Question: ## Question
- -
Read on for more context if needed :)
---
## General Background
When an app targeting API level 23 or higher is installed on a device running API level 23 or higher, access to actions that required dangerous permissions can be granted or revoked by the user in two different ways:
1. while the application is running in the foreground, where calls to requestPermissions result in the user being shown a prompt;
2. from the Settings -> Apps screen, where users can grant/revoke access to actions requiring dangerous permissions on a app-by-app or group-by-group basis.
In particular, a user who has denied a permission that has been requested (at least) twice via mechanism #1, and who has checked 'Never ask again' in the most recently-displayed prompt:

can still choose to grant that permission at a later time using mechanism #2.
---
## Nearby API Background
When an app wishes to use the Nearby Messages API, a mechanism similar to (but distinct from) #1 can be used to <URL>. As far as I can tell, these permissions are not represented within any of the standard permissions groups.
Just like for typical dangerous permissions, it is possible for a user to instruct an application to 'Never ask again' for the Nearby API permission (example from Pocket Casts; device running API 23):
<URL>
However, if a user selects this option it would appear to be totally permanent. Here are the listed permissions groups for Pocket Casts immediately after denying access to the Nearby APIs with 'Never ask again' checked:
<URL>
The only dangerous permissions group present is Storage, and access is still granted. There's no sign of the Nearby API permissions, and I therefore don't see how it is possible to ever grant access to these permissions after reaching this state... (apart from uninstalling and reinstalling the application, which isn't ideal!)
## Edit
In more recent testing I seem unable to permanently deny the Nearby permission. Even after the first denial, the "Never ask again" checkbox does not appear. I am guessing this was introduced by a change in the Google Play Services version running on my phone. Here's what the permissions dialog looks like now. Note that it includes specific instructions related to locating the Nearby permission setting!
<URL>
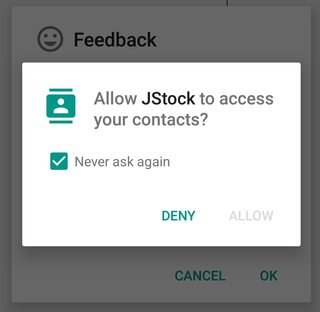
Answer: As <URL>, Nearby API permissions control is located under Settings -> Google. Here's an animated gif showing how to grant access to the Nearby APIs on an app-by-app basis, starting from the settings screen of a Nexus 6 running Marshmallow:
<URL>
As a developer, this makes sense to me in hindsight - it's the only way Nearby permissions management could be backported to pre-Marshmallow devices. As a user, though, I definitely found this confusing!